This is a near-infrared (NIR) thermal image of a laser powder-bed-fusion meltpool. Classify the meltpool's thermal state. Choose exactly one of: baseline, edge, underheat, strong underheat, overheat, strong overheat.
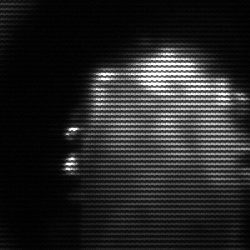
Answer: baseline